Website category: phone
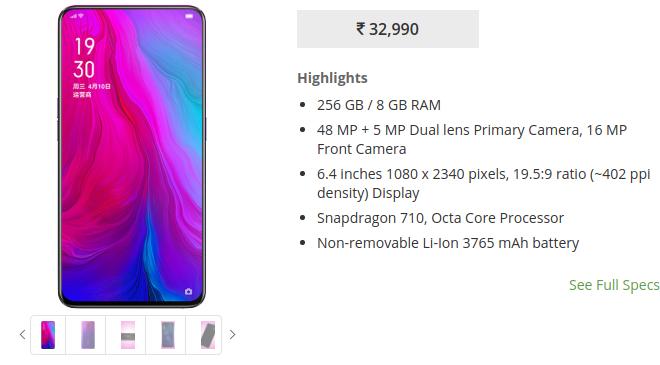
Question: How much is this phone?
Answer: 32,990

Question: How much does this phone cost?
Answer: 32,990

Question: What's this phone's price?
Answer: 32,990

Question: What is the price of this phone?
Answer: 32,990

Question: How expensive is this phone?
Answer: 32,990

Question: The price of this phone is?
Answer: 32,990

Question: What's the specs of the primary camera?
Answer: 48 MP + 5 MP Dual lens Primary Camera

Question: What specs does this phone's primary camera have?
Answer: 48 MP + 5 MP Dual lens Primary Camera

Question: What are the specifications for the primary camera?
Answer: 48 MP + 5 MP Dual lens Primary Camera

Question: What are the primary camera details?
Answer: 48 MP + 5 MP Dual lens Primary Camera

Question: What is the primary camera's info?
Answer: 48 MP + 5 MP Dual lens Primary Camera

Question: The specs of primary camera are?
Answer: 48 MP + 5 MP Dual lens Primary Camera

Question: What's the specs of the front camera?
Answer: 16 MP Front Camera

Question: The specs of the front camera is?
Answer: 16 MP Front Camera

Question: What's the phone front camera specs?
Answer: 16 MP Front Camera

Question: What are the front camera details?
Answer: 16 MP Front Camera

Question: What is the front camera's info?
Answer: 16 MP Front Camera

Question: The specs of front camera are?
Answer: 16 MP Front Camera

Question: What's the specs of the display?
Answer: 6.4 inches 1080 x 2340 pixels, 19.5:9 ratio (~402 ppi density) Display

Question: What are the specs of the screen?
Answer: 6.4 inches 1080 x 2340 pixels, 19.5:9 ratio (~402 ppi density) Display

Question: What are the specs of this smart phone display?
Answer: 6.4 inches 1080 x 2340 pixels, 19.5:9 ratio (~402 ppi density) Display

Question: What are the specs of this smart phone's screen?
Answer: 6.4 inches 1080 x 2340 pixels, 19.5:9 ratio (~402 ppi density) Display

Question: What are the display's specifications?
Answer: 6.4 inches 1080 x 2340 pixels, 19.5:9 ratio (~402 ppi density) Display

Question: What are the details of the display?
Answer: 6.4 inches 1080 x 2340 pixels, 19.5:9 ratio (~402 ppi density) Display

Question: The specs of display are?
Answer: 6.4 inches 1080 x 2340 pixels, 19.5:9 ratio (~402 ppi density) Display

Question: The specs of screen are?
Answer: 6.4 inches 1080 x 2340 pixels, 19.5:9 ratio (~402 ppi density) Display

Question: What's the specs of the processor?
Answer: Snapdragon 710, Octa Core Processor

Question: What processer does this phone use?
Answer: Snapdragon 710, Octa Core Processor

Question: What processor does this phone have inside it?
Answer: Snapdragon 710, Octa Core Processor

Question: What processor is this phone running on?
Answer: Snapdragon 710, Octa Core Processor

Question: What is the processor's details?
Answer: Snapdragon 710, Octa Core Processor

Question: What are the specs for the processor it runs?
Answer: Snapdragon 710, Octa Core Processor

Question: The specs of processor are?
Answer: Snapdragon 710, Octa Core Processor

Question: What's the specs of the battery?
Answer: Non-removable Li-Ion 3765 mAh battery

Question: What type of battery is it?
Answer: Non-removable Li-Ion 3765 mAh battery

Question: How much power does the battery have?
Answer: Non-removable Li-Ion 3765 mAh battery

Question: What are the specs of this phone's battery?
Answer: Non-removable Li-Ion 3765 mAh battery

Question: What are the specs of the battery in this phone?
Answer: Non-removable Li-Ion 3765 mAh battery

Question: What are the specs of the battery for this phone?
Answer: Non-removable Li-Ion 3765 mAh battery

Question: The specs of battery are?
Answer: Non-removable Li-Ion 3765 mAh battery